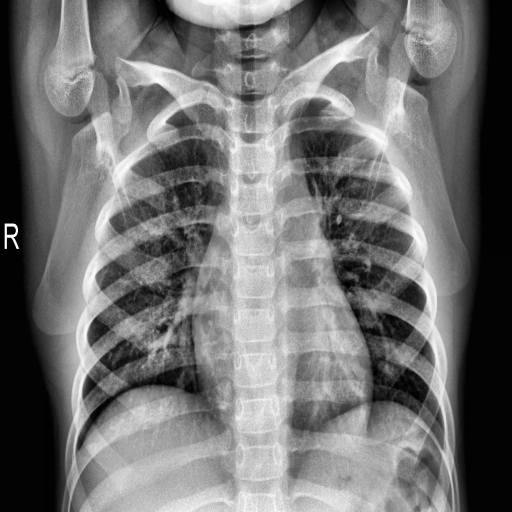
Finding: NORMAL